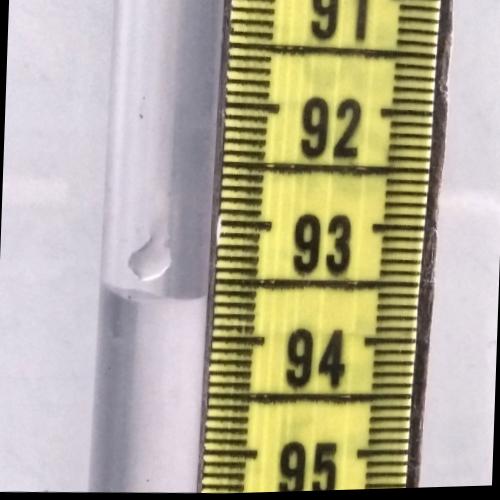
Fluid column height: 93.6 cm